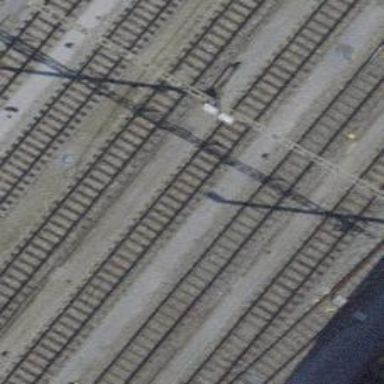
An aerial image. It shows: Siding railway track with electrified contact line.